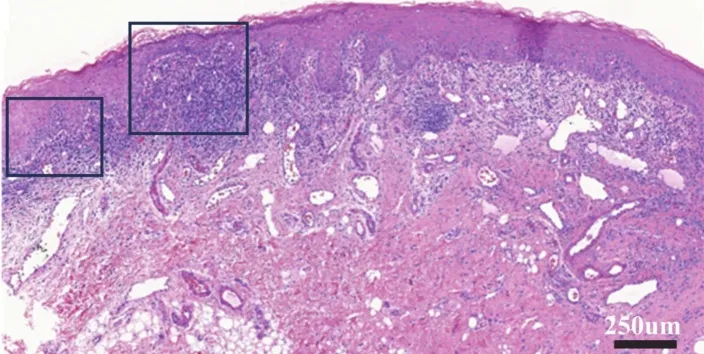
Histopathological examination of buccal mucosa (A).
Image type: pathology (h&e)